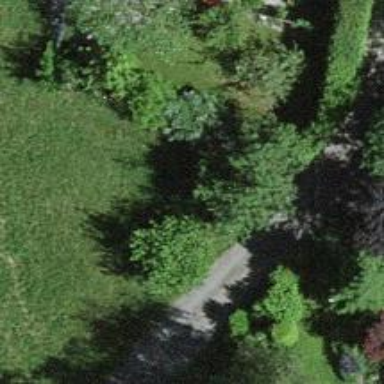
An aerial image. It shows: Single tag "natural: tree."